Question: I noticed that I have many (hundreds) duplicate field names and values in my OS X 10.8.5 Contacts. "Field names and values" are probably not the right words, but what I mean is, that I have many contact cards that seem to have identical fields like this:

The problem is not confined to . Also , , , (and maybe more) suffer from duplication.
I got introduced to AppleScript yesterday, and although I do get it a little (can run them, can play around a bit with existing scripts, know about 'save' :)), this is still beyond my capabilities:
(But keeping one instance.)
I can imagine that addresses (with street, postal code, etc), might be asking too much. But, non-composite "fields" would already clean up my address book significantly.
Apologies for surely not getting the technical terms right.
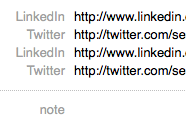
Answer: This is an example. Tested on only two contacts which I manufactured duplicate fields. And placed them in a group for testing
This should give you an idea of one way to construct the code.
The example is as is, as I did not want to spend too much time on it. But worked in my tests.
The example will remove duplicate Social profiles and phone numbers fields in a contact.
In the Social profiles the delete action is repeated. This is because the first delete forces the contacts.app to replace the entry with an URL for the social media site.
The construction for the other fields should be relatively easy from here.
Each set of fields i.e phones, social profile, email should have it's own run handler to make the code more manageable. Like I have done here.
You should also note that doing any of this on a large set of contacts could take a very long time.
YOU SHOULD ALSO BACK UP THE ADDRESS BOOK CONTACTS BEFORE PLAYING WITH ANY OF THIS. AND USE AT YOUR OWN RISK
'''
set targetGroup to "BD"
tell application "Contacts" to set thePeople to people of group targetGroup -- TEST GROUP OF PEOPLE
---- tell application "Contacts" to set thePeople to people -- ALL PEOPLE
(* Run the Handler for Social profiles*)
my deleteSocialEntries(thePeople)
(* Run the Handler for phones *)
my deleteSocialPHONE(thePeople)
(* Handlers*)
on deleteSocialPHONE(thePeople)
tell application "Contacts"
(* iterate over the people - get each person in the contacts*)
repeat with i from 1 to number of items in thePeople
set this_person to item i of thePeople
(*get all the phones of the person*)
set theFields to (properties of phones of this_person)
set keepers to {}
(* iterate over the phones and get a phone's value*)
repeat with i from 1 to number of items in theFields
set this_item to item i of theFields
set thisValue to value of this_item
if thisValue is not in keepers then
(* Not in the list of keepers so add it*)
copy thisValue to end of keepers
else
(* Was already in the list of keepers try and delete it*)
try
set thisID to id of this_item
set thisD to (every phone of this_person whose id is thisID)
delete (item 1 of thisD)
save
end try
end if
end repeat
end repeat
end tell
end deleteSocialPHONE
on deleteSocialEntries(thePeople)
set social to {"Twitter", "Linkedin", "Facebook"}
tell application "Contacts"
(* iterate over the people - get each person in the contacts*)
repeat with i from 1 to number of items in thePeople
set this_person to item i of thePeople
(* iterate over the social media types for this person *)
repeat with i from 1 to number of items in social
set this_soc to item i of social
(*get all the *type* of social profiles of the person*)
set theFields to (properties of every social profile of this_person whose service name is this_soc)
set keepers to {}
(* iterate over the ocial profile and get a user name value*)
repeat with i from 1 to number of items in theFields
set this_item to item i of theFields
set thisValue to user name of this_item
if thisValue is not in keepers then
copy thisValue to end of keepers
else
(* Was already in the list of keepers try and delete it*)
set thisID to id of this_item
set thisD to (every social profile of this_person whose id is thisID)
delete (url of item 1 of thisD)
delete (user name of item 1 of thisD)
delete (url of item 1 of thisD)
delete (user name of item 1 of thisD)
save
end if
end repeat
end repeat
end repeat
end tell
end deleteSocialEntries
'''